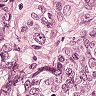
Metastatic tissue present: yes